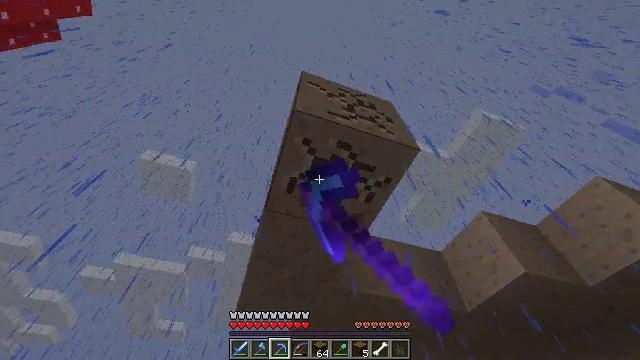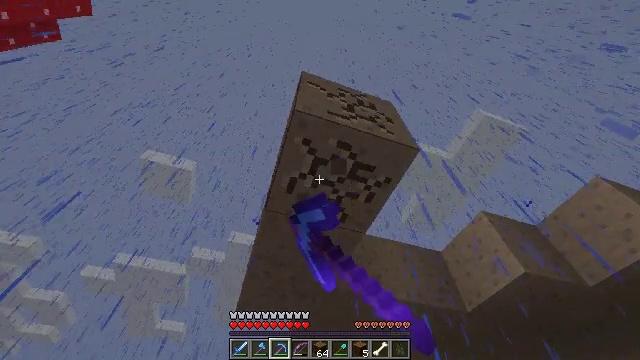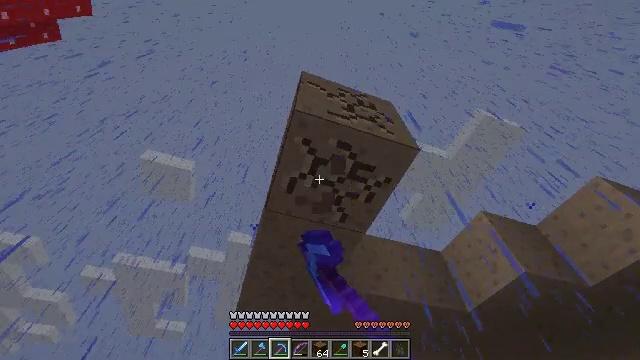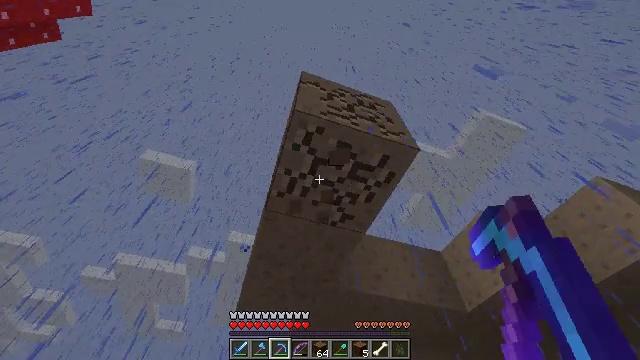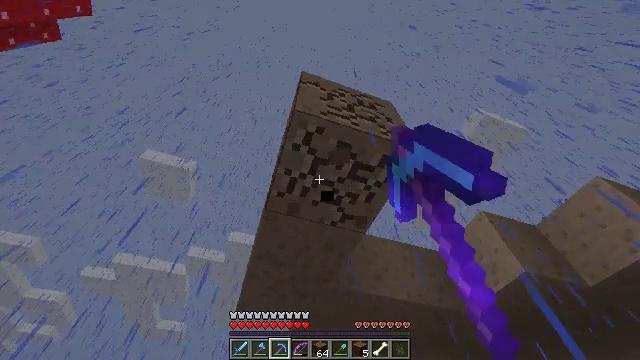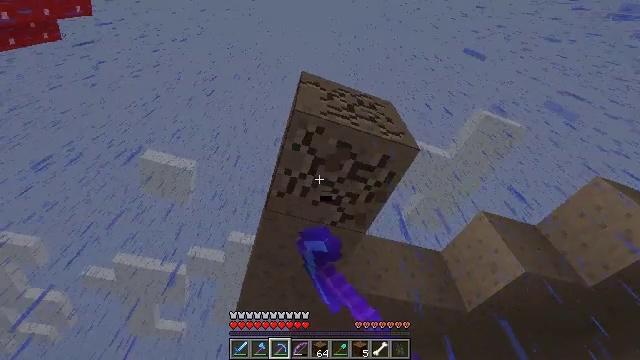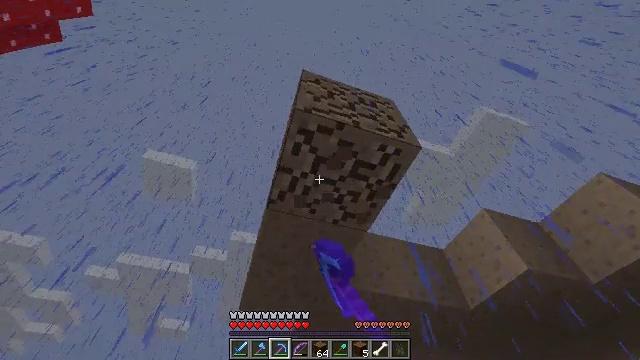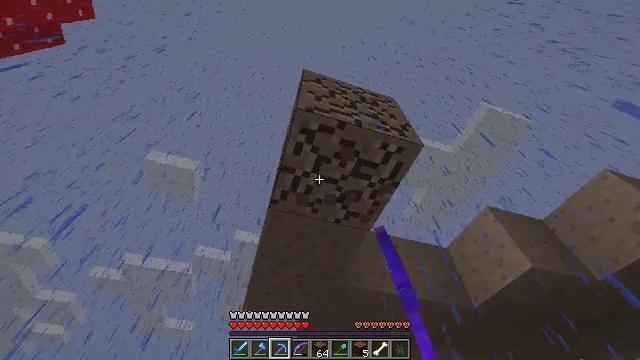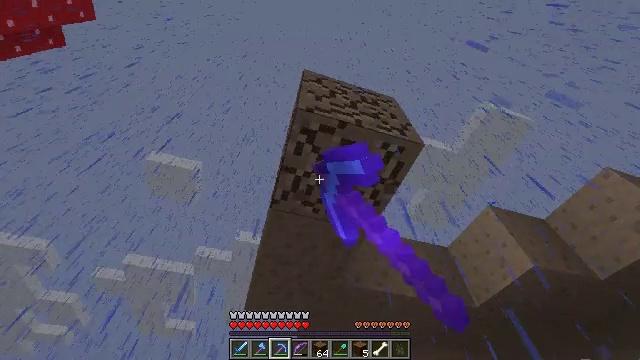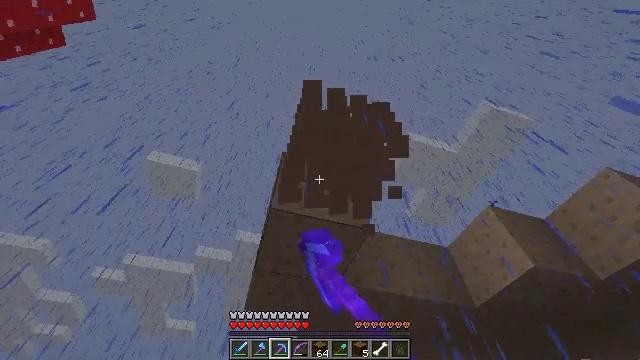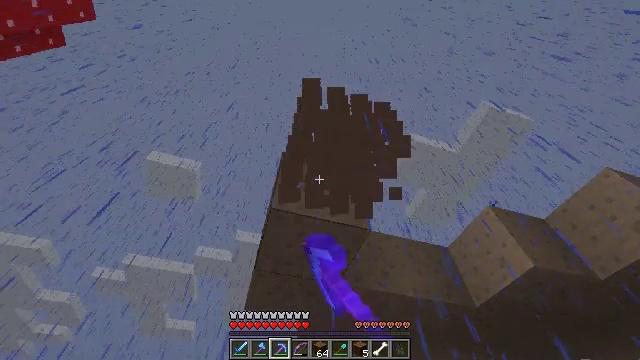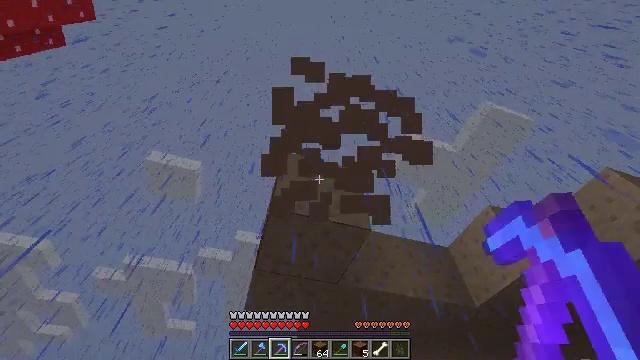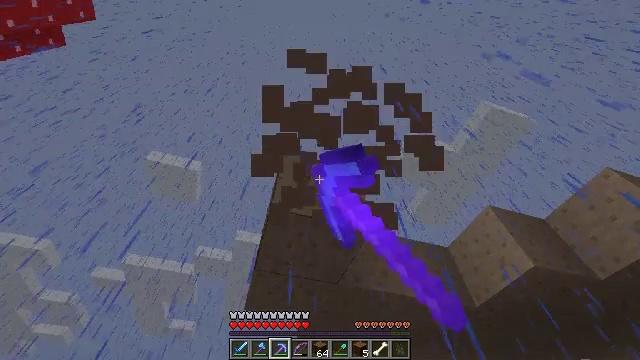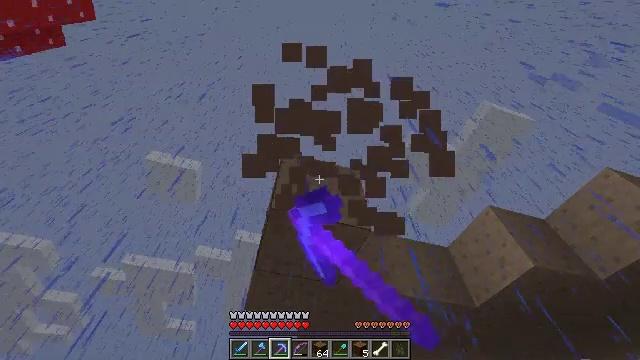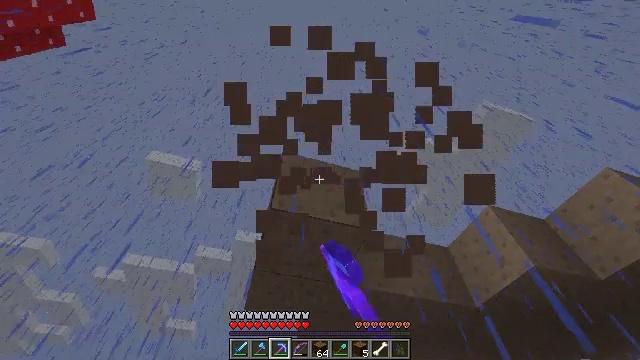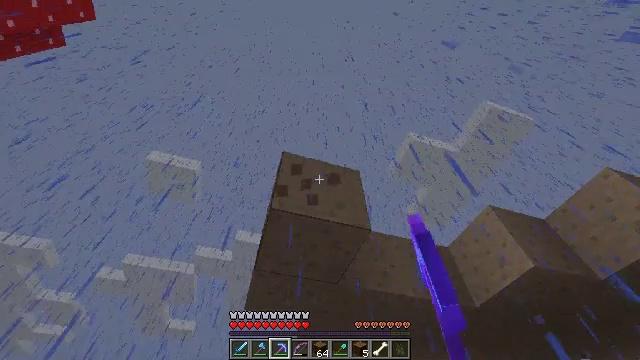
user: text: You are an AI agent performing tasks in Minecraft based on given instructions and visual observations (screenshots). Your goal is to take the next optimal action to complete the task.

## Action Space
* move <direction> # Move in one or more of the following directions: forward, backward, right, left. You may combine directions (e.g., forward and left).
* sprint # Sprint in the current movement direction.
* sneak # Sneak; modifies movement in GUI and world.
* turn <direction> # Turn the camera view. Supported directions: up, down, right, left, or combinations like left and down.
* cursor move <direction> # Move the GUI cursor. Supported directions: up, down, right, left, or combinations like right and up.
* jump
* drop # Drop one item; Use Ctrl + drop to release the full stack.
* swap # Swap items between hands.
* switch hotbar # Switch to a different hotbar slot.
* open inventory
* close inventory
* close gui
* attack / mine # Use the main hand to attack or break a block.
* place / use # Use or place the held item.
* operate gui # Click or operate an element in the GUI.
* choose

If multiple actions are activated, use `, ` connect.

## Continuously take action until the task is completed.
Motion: motion action
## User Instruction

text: Gather brown mushroom block as building material.
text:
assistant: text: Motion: attack / mine
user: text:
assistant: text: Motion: attack / mine
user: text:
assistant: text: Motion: attack / mine
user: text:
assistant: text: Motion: attack / mine
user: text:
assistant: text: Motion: attack / mine
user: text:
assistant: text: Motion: turn left, attack / mine
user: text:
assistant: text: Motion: attack / mine
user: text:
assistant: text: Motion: attack / mine
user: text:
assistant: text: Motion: attack / mine
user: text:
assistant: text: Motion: attack / mine
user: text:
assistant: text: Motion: attack / mine
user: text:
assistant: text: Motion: attack / mine
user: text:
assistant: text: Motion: attack / mine
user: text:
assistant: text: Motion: attack / mine
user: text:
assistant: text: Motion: attack / mine
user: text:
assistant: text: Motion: turn down, attack / mine
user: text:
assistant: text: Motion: turn down, attack / mine
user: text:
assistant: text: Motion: attack / mine
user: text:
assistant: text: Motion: attack / mine
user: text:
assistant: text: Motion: attack / mine
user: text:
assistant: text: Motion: attack / mine
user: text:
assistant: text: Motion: attack / mine
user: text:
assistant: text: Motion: attack / mine
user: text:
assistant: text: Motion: attack / mine
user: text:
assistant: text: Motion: attack / mine
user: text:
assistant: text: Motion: attack / mine
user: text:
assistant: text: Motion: attack / mine
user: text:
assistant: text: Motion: attack / mine
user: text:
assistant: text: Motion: attack / mine
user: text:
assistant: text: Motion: attack / mine